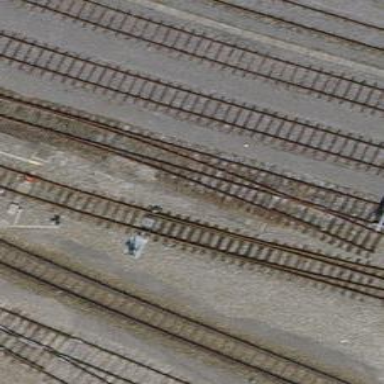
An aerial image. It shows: Railway yard with one track in service.